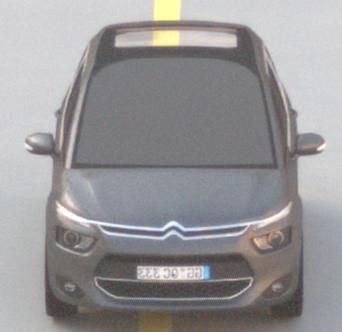
Make: Citroen
Model: Grand C4 Picasso VTi 120
Detailed model: Grand C4 Picasso (II)
Model produced from: 2013/10
Model produced until: 2015/02
Doors: 5
Color: gray
Road condition: dry road
Daytime: sunrise or sunset
Contrast: low contrast